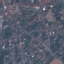
Label: Residential